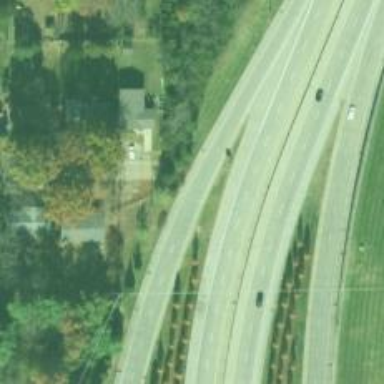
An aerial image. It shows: Trunk link highway.